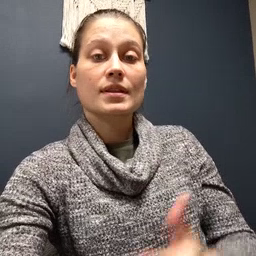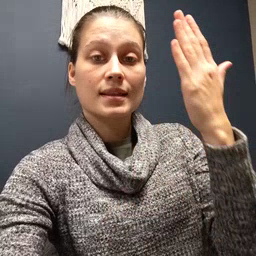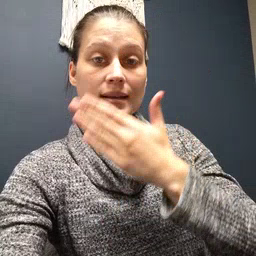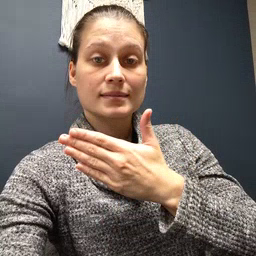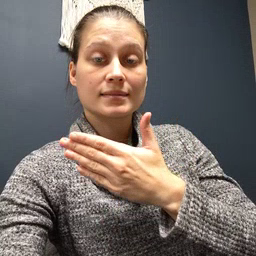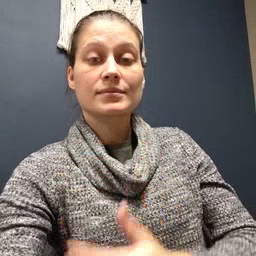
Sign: night